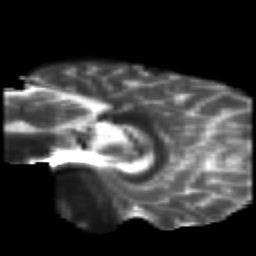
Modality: T2w
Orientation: sagittal
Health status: healthy
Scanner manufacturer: siemens
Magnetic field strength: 3 T
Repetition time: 10 s
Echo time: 0.092 s